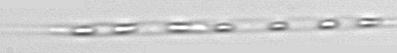
Label: Rhizosolenia